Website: slack
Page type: billing-address
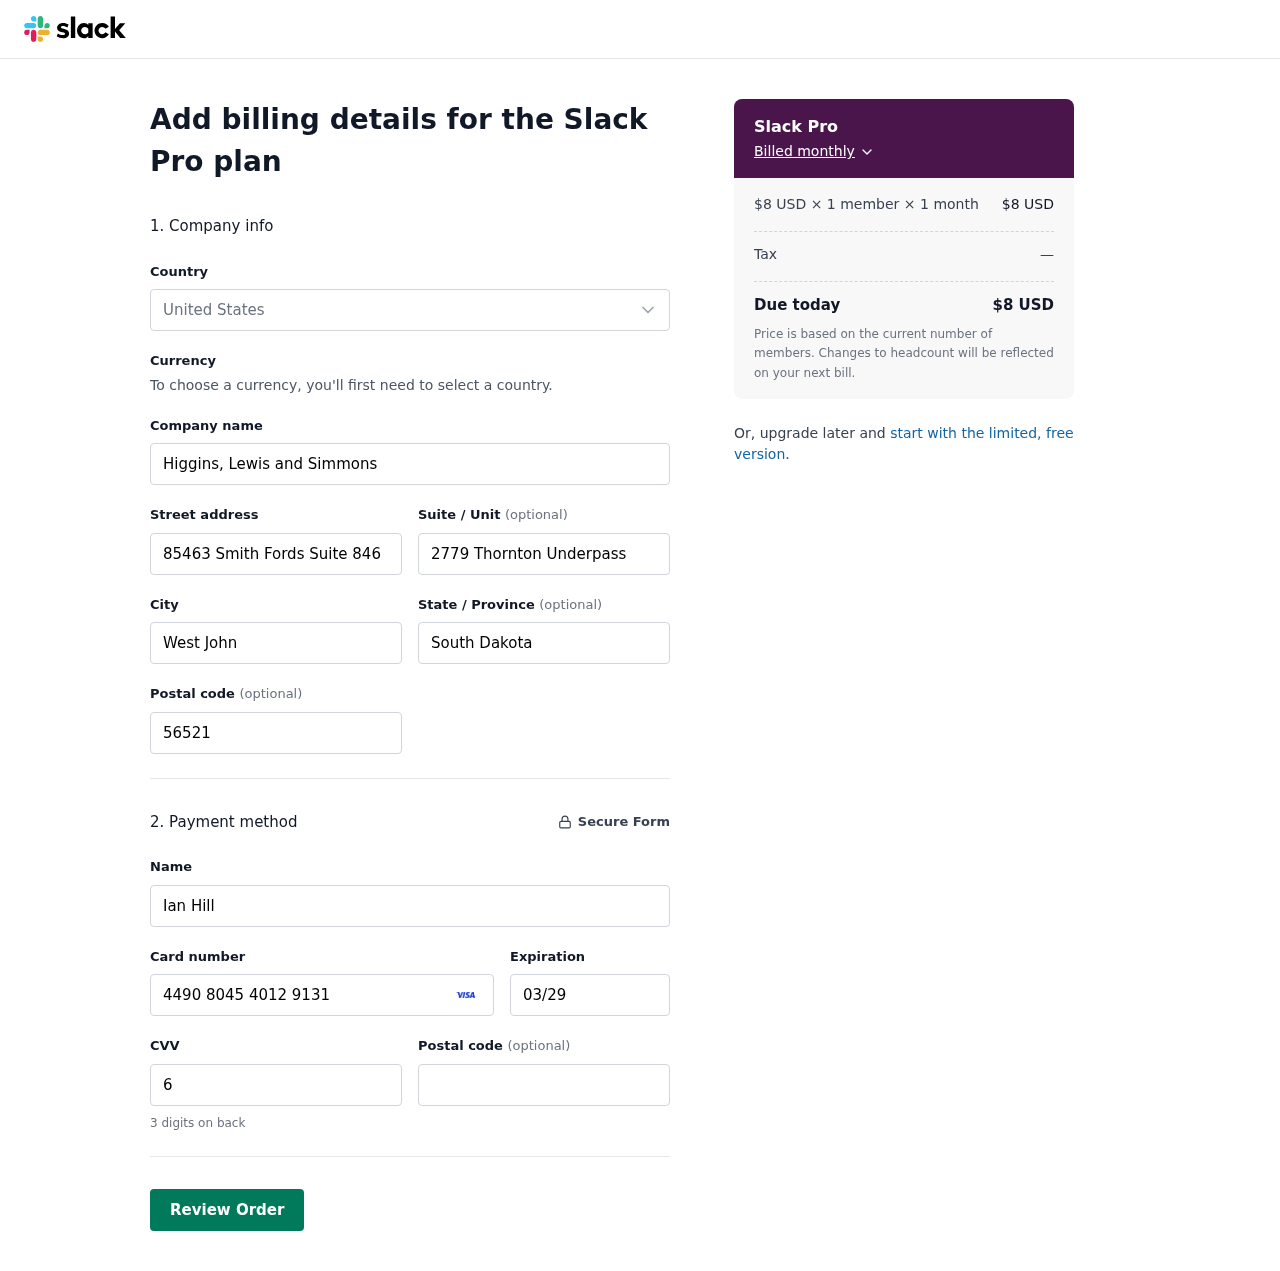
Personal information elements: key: PII_CARD_CVV
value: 616
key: PII_CARD_EXPIRY
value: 03/29
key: PII_CARD_NUMBER
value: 4490 8045 4012 9131
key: PII_CITY
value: West John
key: PII_COMPANY
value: Higgins, Lewis and Simmons
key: PII_COUNTRY
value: United States
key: PII_FULLNAME
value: Ian Hill
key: PII_POSTCODE
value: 56521
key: PII_POSTCODE2
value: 24155
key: PII_STATE
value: South Dakota
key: PII_STREET
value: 85463 Smith Fords Suite 846
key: PII_STREET2
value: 2779 Thornton Underpass
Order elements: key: ORDER_PLAN_PRICE
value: $8 USD
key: ORDER_NUM_MEMBERS
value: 1 member
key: ORDER_NUM_MONTHS
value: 1 month
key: ORDER_SUBTOTAL
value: $8 USD
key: ORDER_TAX
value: —
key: ORDER_TOTAL
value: $8 USD